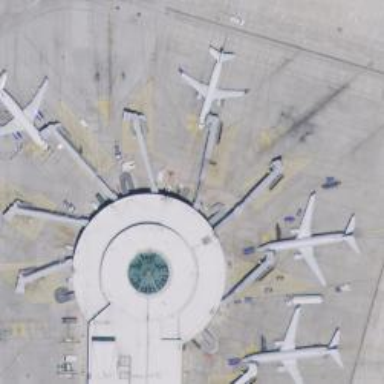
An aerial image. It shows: Airport gate.